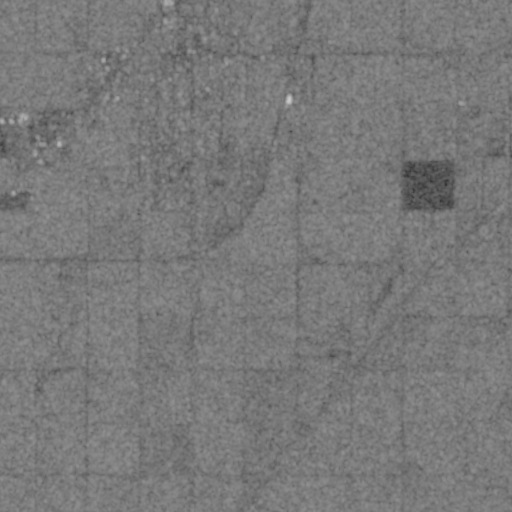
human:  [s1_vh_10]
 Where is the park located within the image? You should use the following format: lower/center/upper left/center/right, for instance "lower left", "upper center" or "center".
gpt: The park is located in the upper center of the image.
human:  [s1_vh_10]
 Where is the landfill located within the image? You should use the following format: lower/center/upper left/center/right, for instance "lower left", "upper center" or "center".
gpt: There is no landfill in the image.

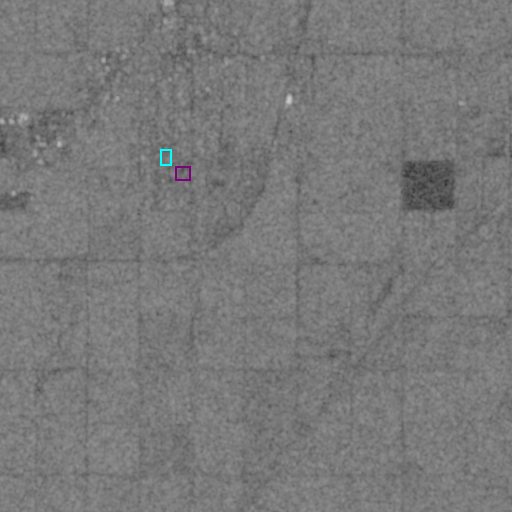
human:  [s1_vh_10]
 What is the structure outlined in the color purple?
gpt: The structure outlined in purple is a park.
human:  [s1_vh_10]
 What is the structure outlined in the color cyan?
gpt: The structure outlined in cyan is a building.
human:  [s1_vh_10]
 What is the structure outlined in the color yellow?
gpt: There is no yellow outline.